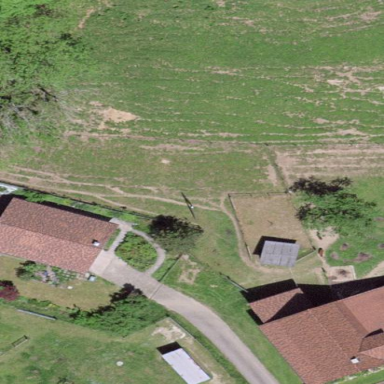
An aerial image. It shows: Farmyard area.